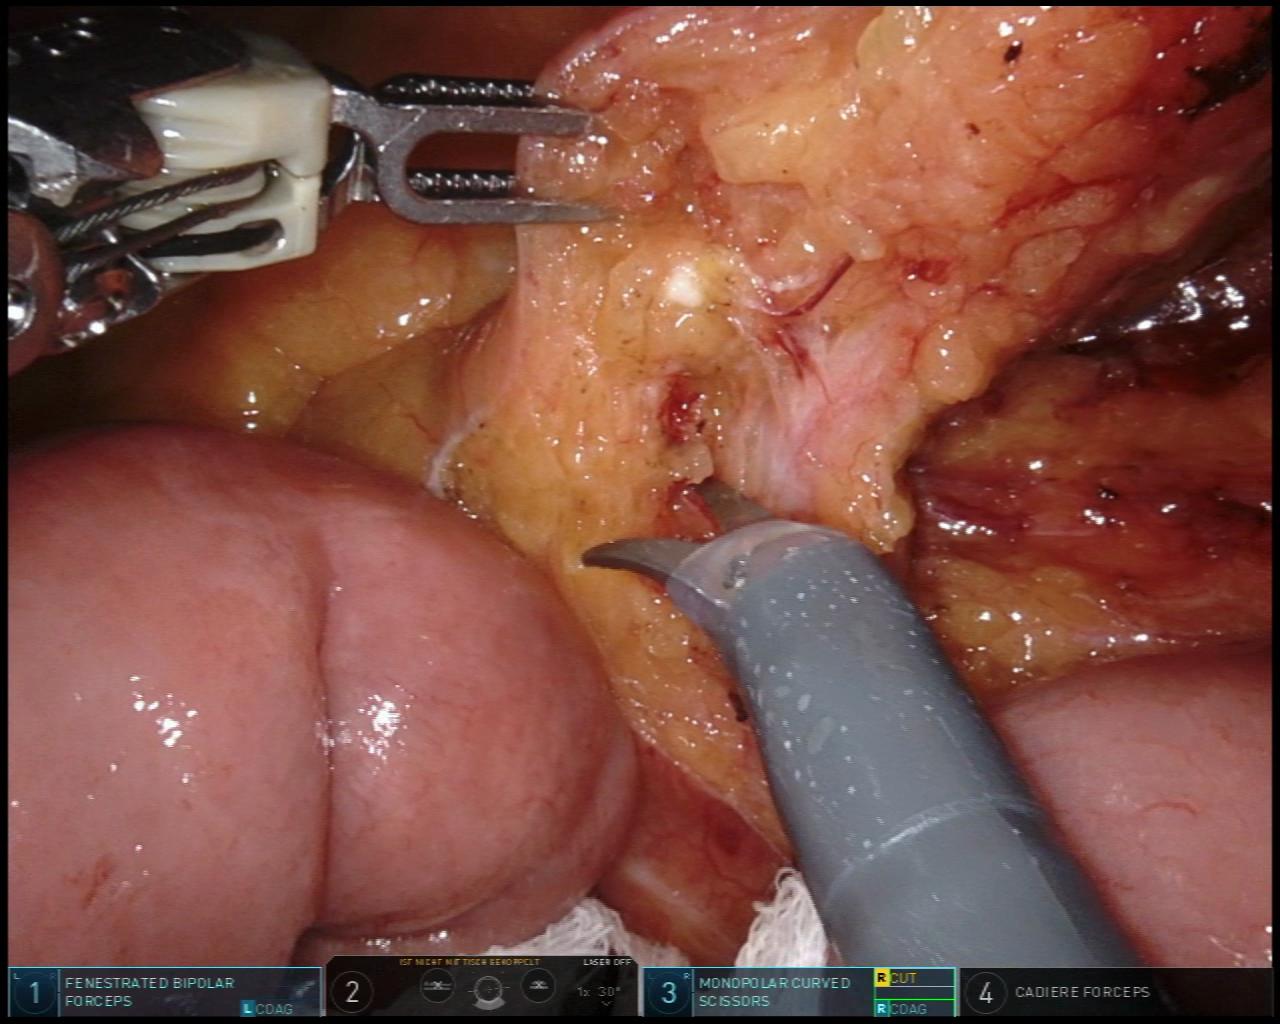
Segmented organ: inferior_mesenteric_artery
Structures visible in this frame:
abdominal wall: no
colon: no
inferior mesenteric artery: yes
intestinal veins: no
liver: no
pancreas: no
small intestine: yes
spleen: no
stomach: no
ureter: no
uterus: no
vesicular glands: no